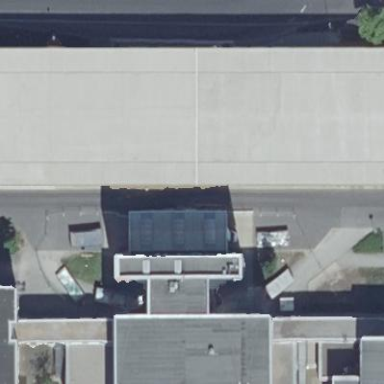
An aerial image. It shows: Part of building with flat roof made of beige tar paper.